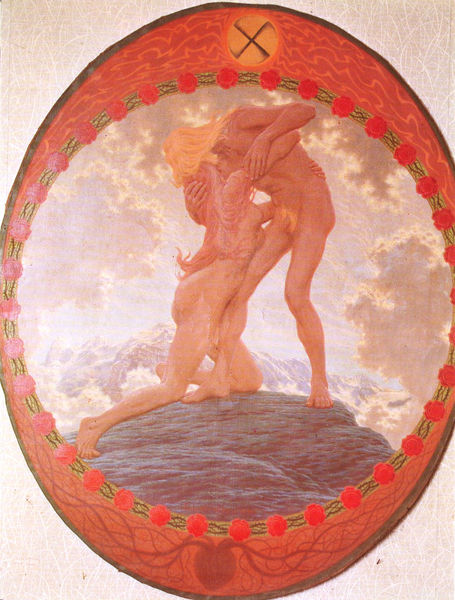
Titel: Die Erde
Künstler: Hugo) Fidus (Höppener
Institution: Privatbesitz
Schlagwörter: blau, felsen, himmel, mann, nackt, wolken, akte, grün, menschen, frau, grau, haar, licht, orange, rosen, rot, muster, symbolismus, blond, rahmen, stein, gold, haare, paar, rosa, kreis, oval, tondo, beine, kuss, fels, gipfel, penis, kreuz, knien, adern, herz, einfassung, vereinigung, hakenkreuz, rune, swastika, eiförmig, sexualität